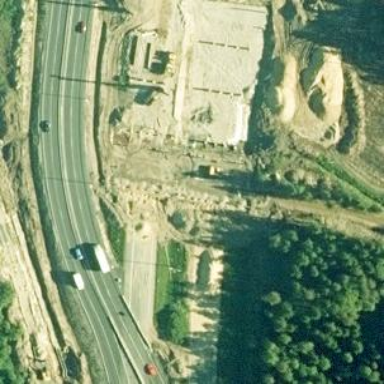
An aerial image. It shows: Tertiary motorway link.